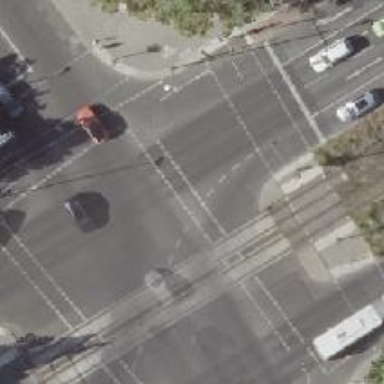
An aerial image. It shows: Asphalt cycleway with crossing equipped with traffic signals.